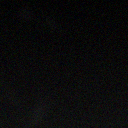
Screen state: off